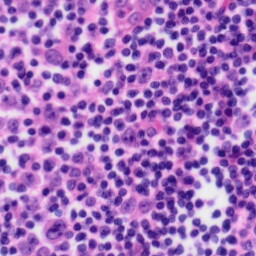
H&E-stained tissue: Tonsil